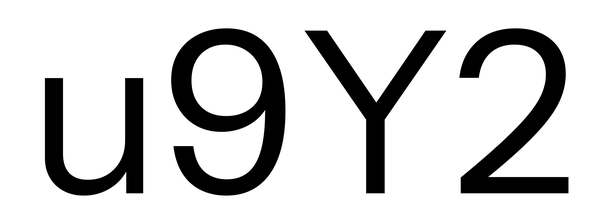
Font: InstrumentSans_Regular